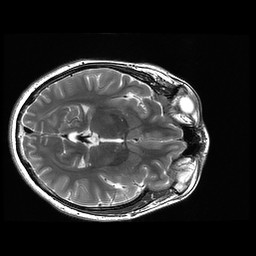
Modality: T2w
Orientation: axial
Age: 20
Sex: male
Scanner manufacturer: ge
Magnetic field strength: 3 T
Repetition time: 4.758 s
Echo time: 0.09974 s